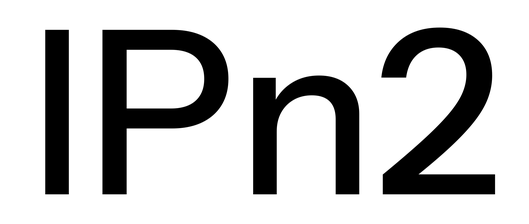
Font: InstrumentSans_Medium